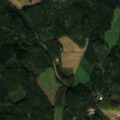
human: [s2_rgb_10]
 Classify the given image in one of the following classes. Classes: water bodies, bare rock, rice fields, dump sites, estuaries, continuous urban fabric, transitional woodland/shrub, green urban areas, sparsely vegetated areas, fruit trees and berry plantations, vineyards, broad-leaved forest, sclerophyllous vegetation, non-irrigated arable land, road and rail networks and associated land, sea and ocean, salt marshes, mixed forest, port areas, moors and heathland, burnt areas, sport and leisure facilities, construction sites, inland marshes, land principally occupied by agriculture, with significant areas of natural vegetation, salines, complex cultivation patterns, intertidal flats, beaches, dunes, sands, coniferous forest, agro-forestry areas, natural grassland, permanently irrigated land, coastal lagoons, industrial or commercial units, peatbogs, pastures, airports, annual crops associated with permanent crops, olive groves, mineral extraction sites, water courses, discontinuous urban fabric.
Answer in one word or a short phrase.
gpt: land principally occupied by agriculture, with significant areas of natural vegetation, coniferous forest, mixed forest